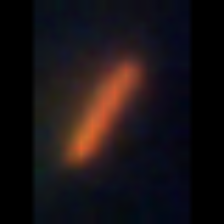
Taxon: Pennate
Group: Diatoms